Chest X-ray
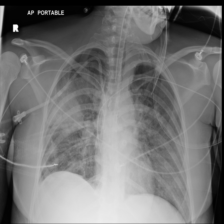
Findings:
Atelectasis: negative
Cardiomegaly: negative
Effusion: negative
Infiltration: positive
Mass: negative
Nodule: negative
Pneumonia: negative
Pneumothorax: negative
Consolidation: positive
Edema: negative
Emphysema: negative
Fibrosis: negative
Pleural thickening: negative
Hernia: negative